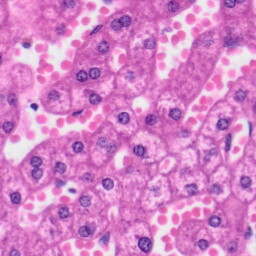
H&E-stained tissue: Liver